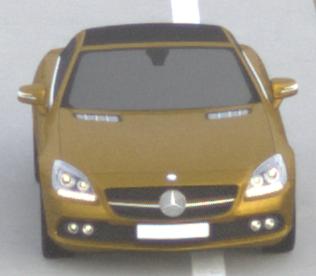
Make: Mercedes-Benz
Model: SLK 200
Detailed model: SLK-Class (172)
Model produced from: 2011/03
Model produced until: 2015/04
Doors: 2
Color: yellow
Road condition: dry road
Daytime: sunrise or sunset
Contrast: low contrast